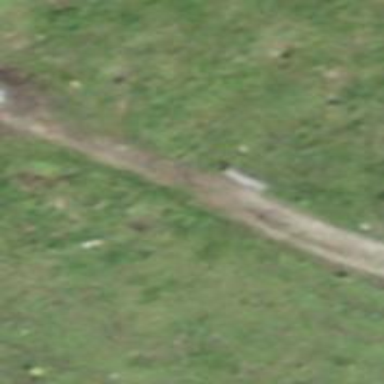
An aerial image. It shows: Bench.